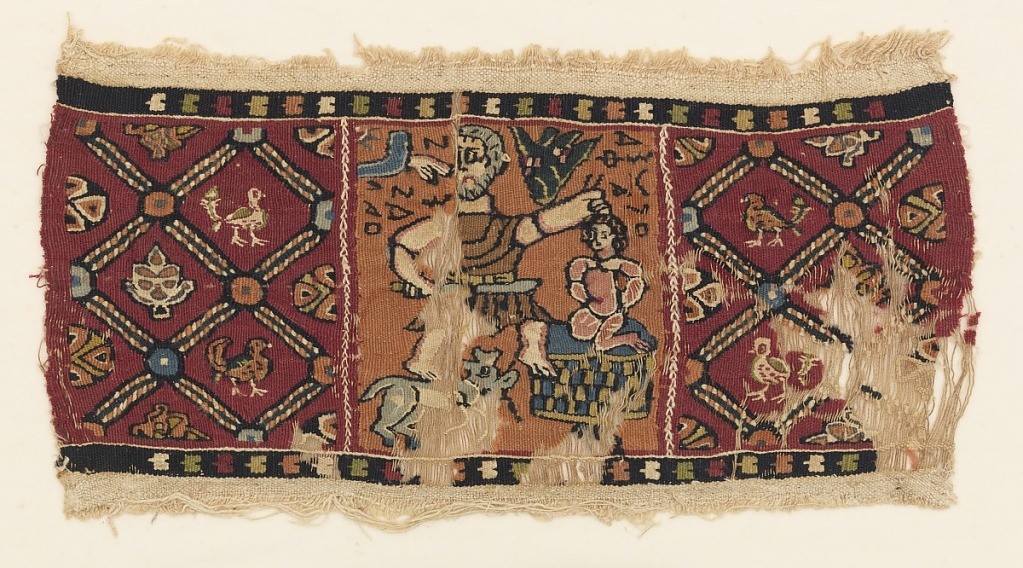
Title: The Sacrifice of Isaac
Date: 6th–8th century
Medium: Warp; S-spun, Z-twist linen. Wefts; S-spun linen, S-spun wools Technique: slit tapestry with supplementary weft wrapping
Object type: Band
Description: Band divided into three sections. The central section shows a scene of Abraham about to sacrifice Isaac. The hand of God comes in from the upper left. Geometric pattern on either side.